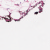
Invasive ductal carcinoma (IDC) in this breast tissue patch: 0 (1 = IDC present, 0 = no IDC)